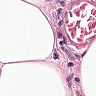
Metastatic tissue present: no